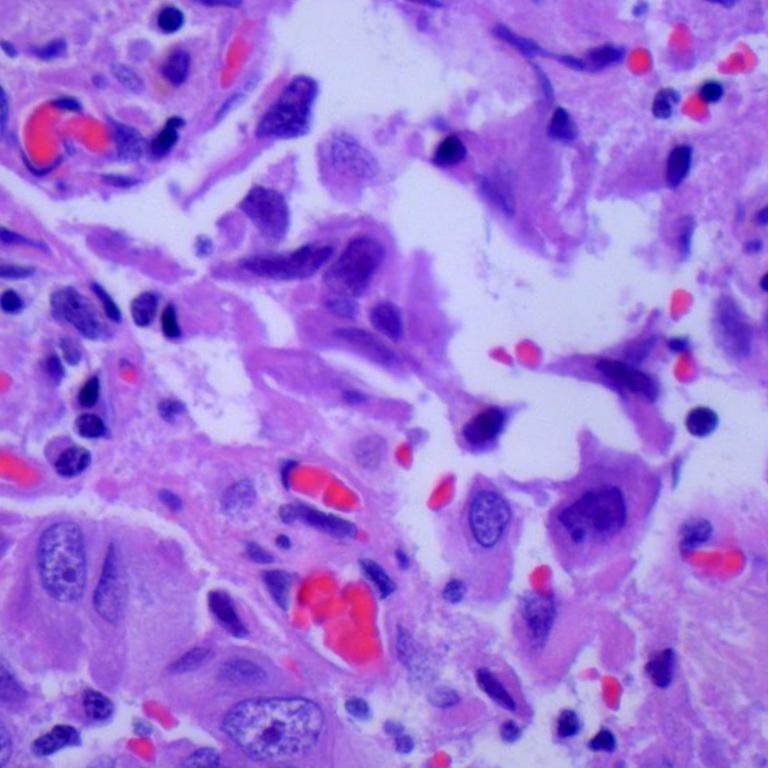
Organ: lung
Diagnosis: adenocarcinomas